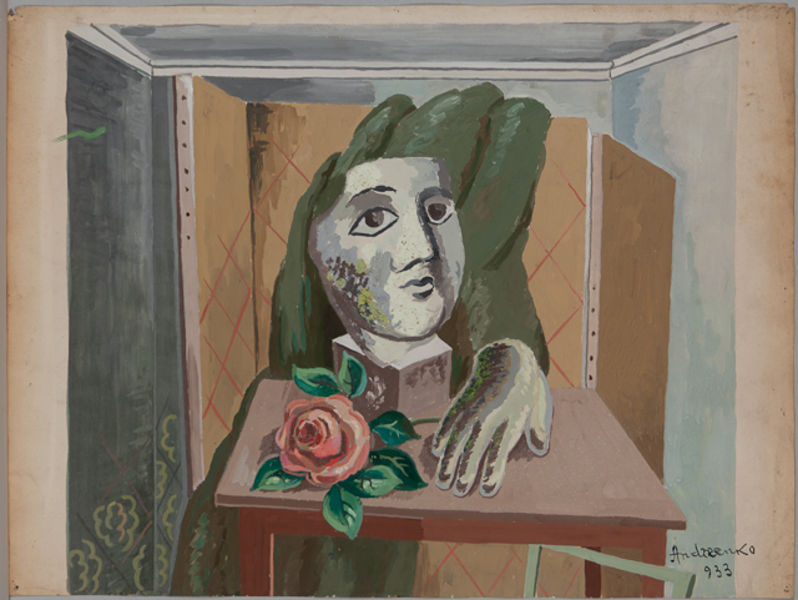
Titel: A Sculptured Head, a Glove and a Rose, A Sculptured Head, a Glove and a Rose
Künstler: Mikhail Andreenko
Standort: Amherst (Massachusetts, USA)
Institution: Mead Art Museum, Amherst College
Schlagwörter: beige, curtain, red, window, black, face, green, grey, nose, painting, room, table, wall, woman, pattern, pink, brown, screen, hand, flower, stone, head, eyes, paper, bust, frame, color, mouth, sculpture, statue, abstract, marble, still life, watercolor, board, studio, box, eye, lines, cloth, rose, home, fingers, leaf, pale, cubism, gesture, surreal, brwon, muted, 1933, constructivist, 933, petals, display